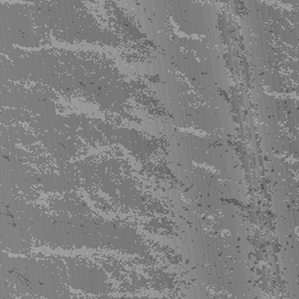
Label: frost